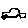
Label: car